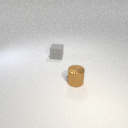
small brown metal cylinder to the right of small gray rubber cube